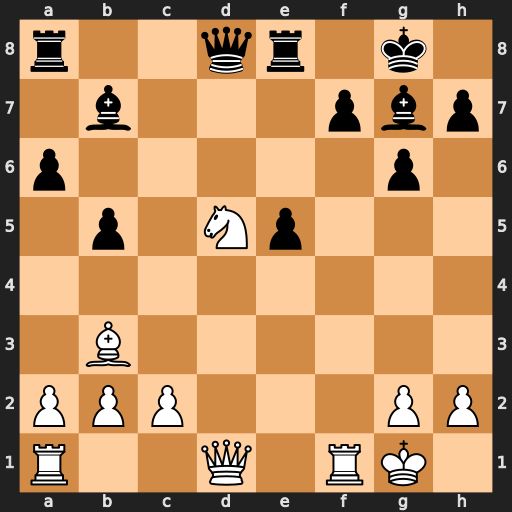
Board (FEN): r2qr1k1/1b3pbp/p5p1/1p1Np3/8/1B6/PPP3PP/R2Q1RK1
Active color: w
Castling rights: -
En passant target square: -
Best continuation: Rxf7 Kxf7 Qf3+ Bf6 Nxf6+